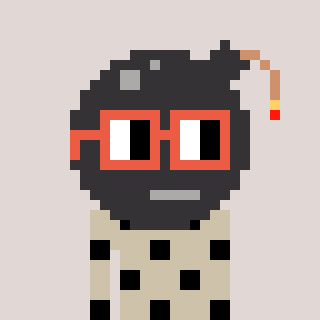
a pixel art character with square orange glasses, a bomb-shaped head and a bege-colored body on a warm background